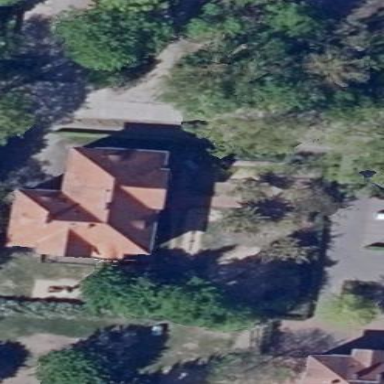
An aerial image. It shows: Building.